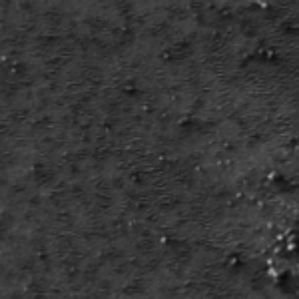
Label: frost